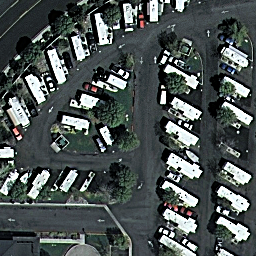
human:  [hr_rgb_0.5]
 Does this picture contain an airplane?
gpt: no

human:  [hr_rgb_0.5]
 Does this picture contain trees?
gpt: yes